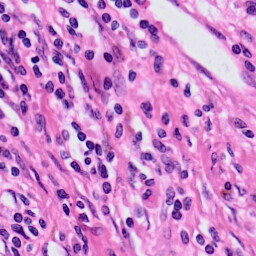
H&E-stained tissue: Skin